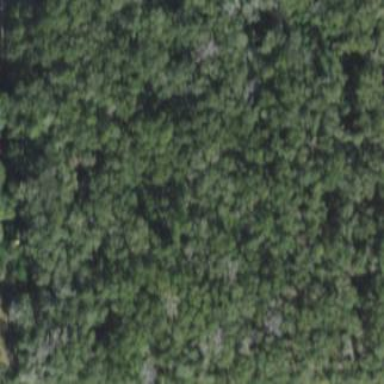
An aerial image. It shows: Beautiful woodland area.